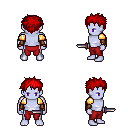
a pixel art fantasy rpg character, male body template, dark elf, purple skin, gold arm armor, red pants, red bedhead hairstyle, cloth bracers, dagger, four views (front, back, left, right), 2x2 character sprite sheet, small pixel art, hard edges, no anti-aliasing